Interaction volume radius: 5 \u00c5
Interaction volume height: 10 \u00c5
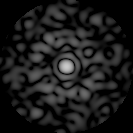
Disorder parameter: 0.7978